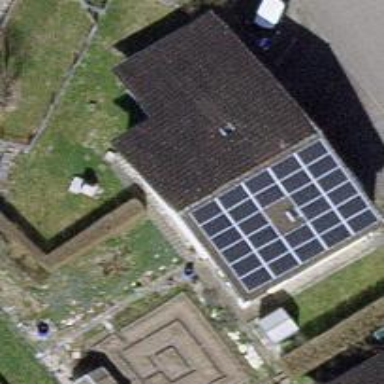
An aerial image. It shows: Solar power generator using photovoltaic method with solar photovoltaic panel types.